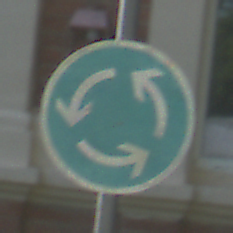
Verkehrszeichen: Kreisverkehr
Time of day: Midday
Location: Outdoor (Suburban)
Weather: Clear
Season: NotSpecified
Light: Natural